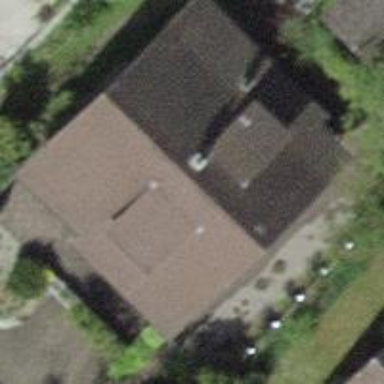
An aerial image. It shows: Detached building.